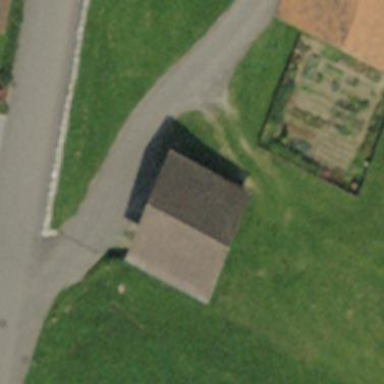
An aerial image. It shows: Shed building.